Question: I have a strange pathfinding problem. In the diagram below, there are two kinds of edges - red and blue. Red edges are reliable, while blue edges are not - they provide shortcuts, but may disappear or be unavailable in some circumstances - you can think of them as mountain passes that get snowed in in winter, or ferry crossings that don't operate on weekends, or train lines that only operate during commuter hours.
I want my pathfinder to produce a selection of possible paths. The user must know the fastest unreliable way to get to their destination, and possible alternatives if that path is not available. The pathfinder should produce the shortest route (in the diagram, 3 hops using blue edge 'b'), and the shortest reliable route - (5 hops, using only red edges) and also all other possible routes that are shorter than the reliable route and make use of the unreliable blue edges.

For the diagram, these are the possible permutations:
- - - - - -
My first attempt for this algorithm was as follows:
1. Find & save the shortest possible path (using breadth first search)
2. If there are no blue edges in the path, stop.
3. If there are blue edges in the path, remove the first one and go to 1.
However, this algorithm is not complete, as it can miss some possible paths. In the example above, the path using only edge 'a' would be missed (all other paths would be included.)
My next thought was to run a search for every possible combination of blue edges: '[a], [b], [c], [d], [a,b], [a,c], ..., [a,b,c,d]'. Naturally, this is very inefficient and is probably not viable for large numbers of blue edges.
---
Can you think of any solutions that could help me out here? I need one of:
- -
The former is the best solution, but the later I could run for, say, 10 seconds, and then return at least a good selection of short paths to the destination.
Incidentally, I have a pretty good idea of the size of my graph: There are around 7000 vertexes, 30,000 red edges and 200 blue edges.
I'm sure this kind of problem has been considered before, but I can't find anything written about it. Can you point me in the right direction?
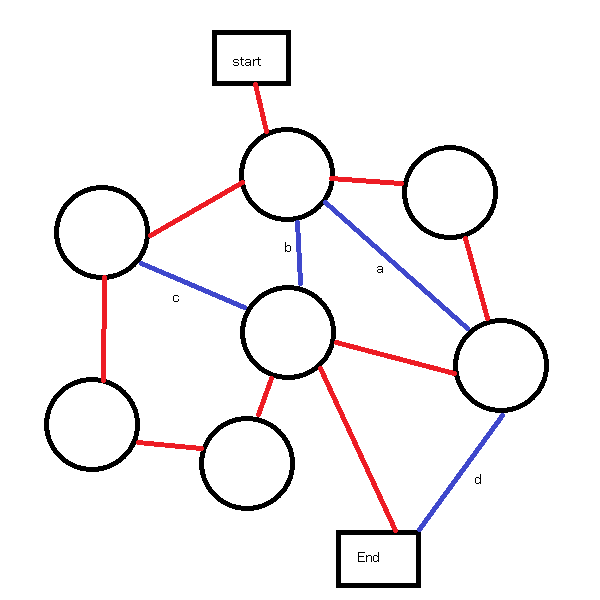
Answer: As I can see it, you can split your problem into two parts:
1. Get shortest reliable path - that can be done by removing all blue edges from the graph, and run any shortest path algorithm (such as Dijkstra's Algorithm).
2. Get k shortest unreliable paths - this is the K shortest paths problem on the unmodified graph, and you will need to chose your k. Bigger k is - more expansive it is going to be to generate the paths.
Note that finding ALL possible paths is extremely inefficient, since there is factorial number of those, and that number tends to be impossible to calculate in all but the smallest graphs (definetly out of reach for 7,000 nodes)